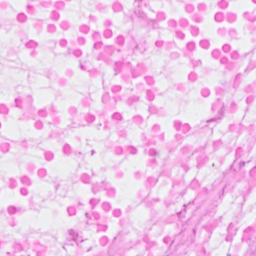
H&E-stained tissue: Breast